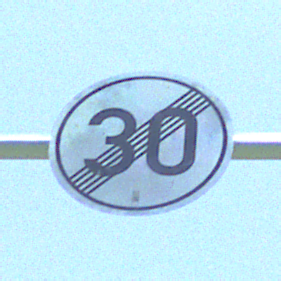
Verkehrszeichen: EndeGeschwindigkeit30
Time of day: Midday
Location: Outdoor (Nature)
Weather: Clear
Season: Summer
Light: Natural